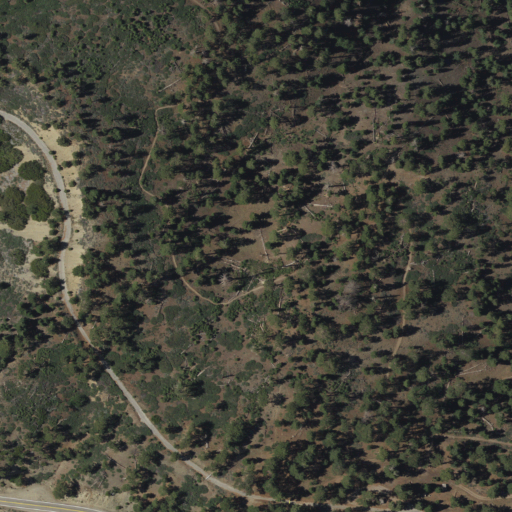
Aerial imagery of valley in California named Grassy Hollow containing evergreen forest, shrub, open development, low intensity development, and medium intensity development